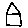
Label: house